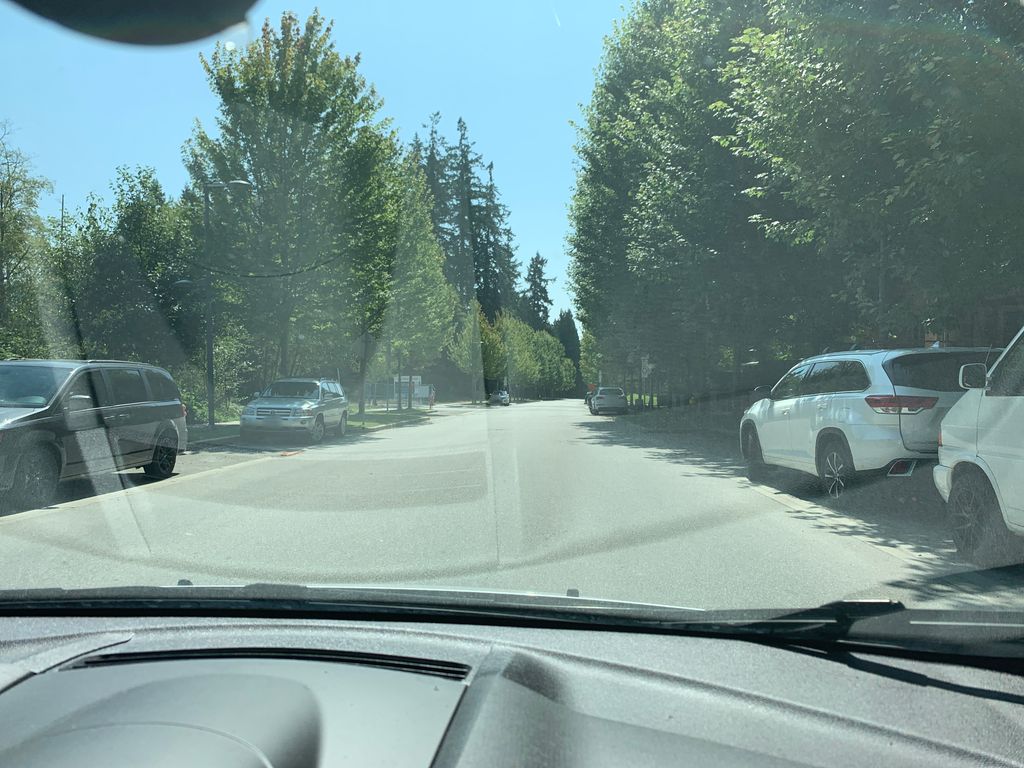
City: vancouver